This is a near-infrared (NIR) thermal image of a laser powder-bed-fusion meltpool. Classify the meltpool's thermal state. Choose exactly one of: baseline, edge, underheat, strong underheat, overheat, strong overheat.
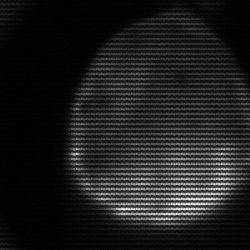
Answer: edge